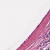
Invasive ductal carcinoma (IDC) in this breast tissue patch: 1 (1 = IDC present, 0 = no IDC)